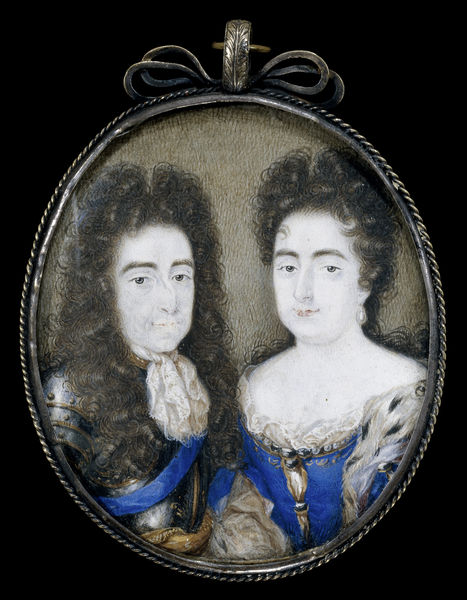
Titel: Willem III (1650-1702), prins van Oranje en sinds 1689 koning van Engeland met zijn vrouw Maria Stuart (1662-95)
Künstler: Peter Hoadly
Standort: Amsterdam
Institution: Rijksmuseum
Schlagwörter: blau, blue, men, people, white, women, black, dress, familie, hair, lace, nose, old, portrait, woman, mirror, brown, frau, man, skin, armor, knight, sash, frame, oval, scarf, couple, cravat, curls, necklace, pair, curl, mann, royal, earring, earrings, long hair, pale, pearl, shoulders, bronze, miniature, barock, format, painted, rüstung, sleeves, married, wig, powder, brooch, jewelry, european, wigs, pendant, liebe, ermine, husband, wife, neckline, two women, 18th century, brows, curly, ha, jewelery, ascot, ohrring, medaillon, locket, bossom, powdered, tag, fwig, peopels, blu color, perücke, trime, blue ribbons, ruffed collar, dark hir, kostbar, jewerly, ups